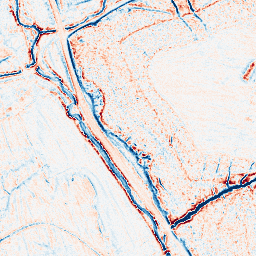
Category: edge_preserving
Decomposition family: anisotropic_diffusion
Decomposition parameters: iterations: 10
kappa: 50
gamma: 0.15
Upsampling method: bicubic
Upsampling parameters: scale: 8
Upsampling scale: 8